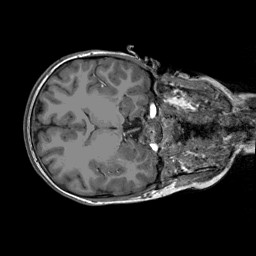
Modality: T1w
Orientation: axial
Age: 13
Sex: male
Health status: ill